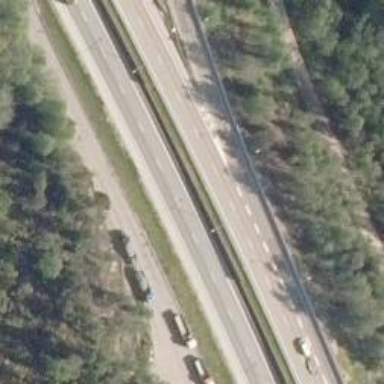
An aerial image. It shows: Asphalt motorway.